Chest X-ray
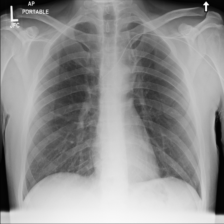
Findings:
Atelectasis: negative
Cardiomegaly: negative
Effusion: negative
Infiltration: negative
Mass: negative
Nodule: negative
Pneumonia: negative
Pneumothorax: negative
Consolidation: negative
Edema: negative
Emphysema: negative
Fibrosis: negative
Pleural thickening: negative
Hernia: negative